Platform: macOS
Application: Chrome
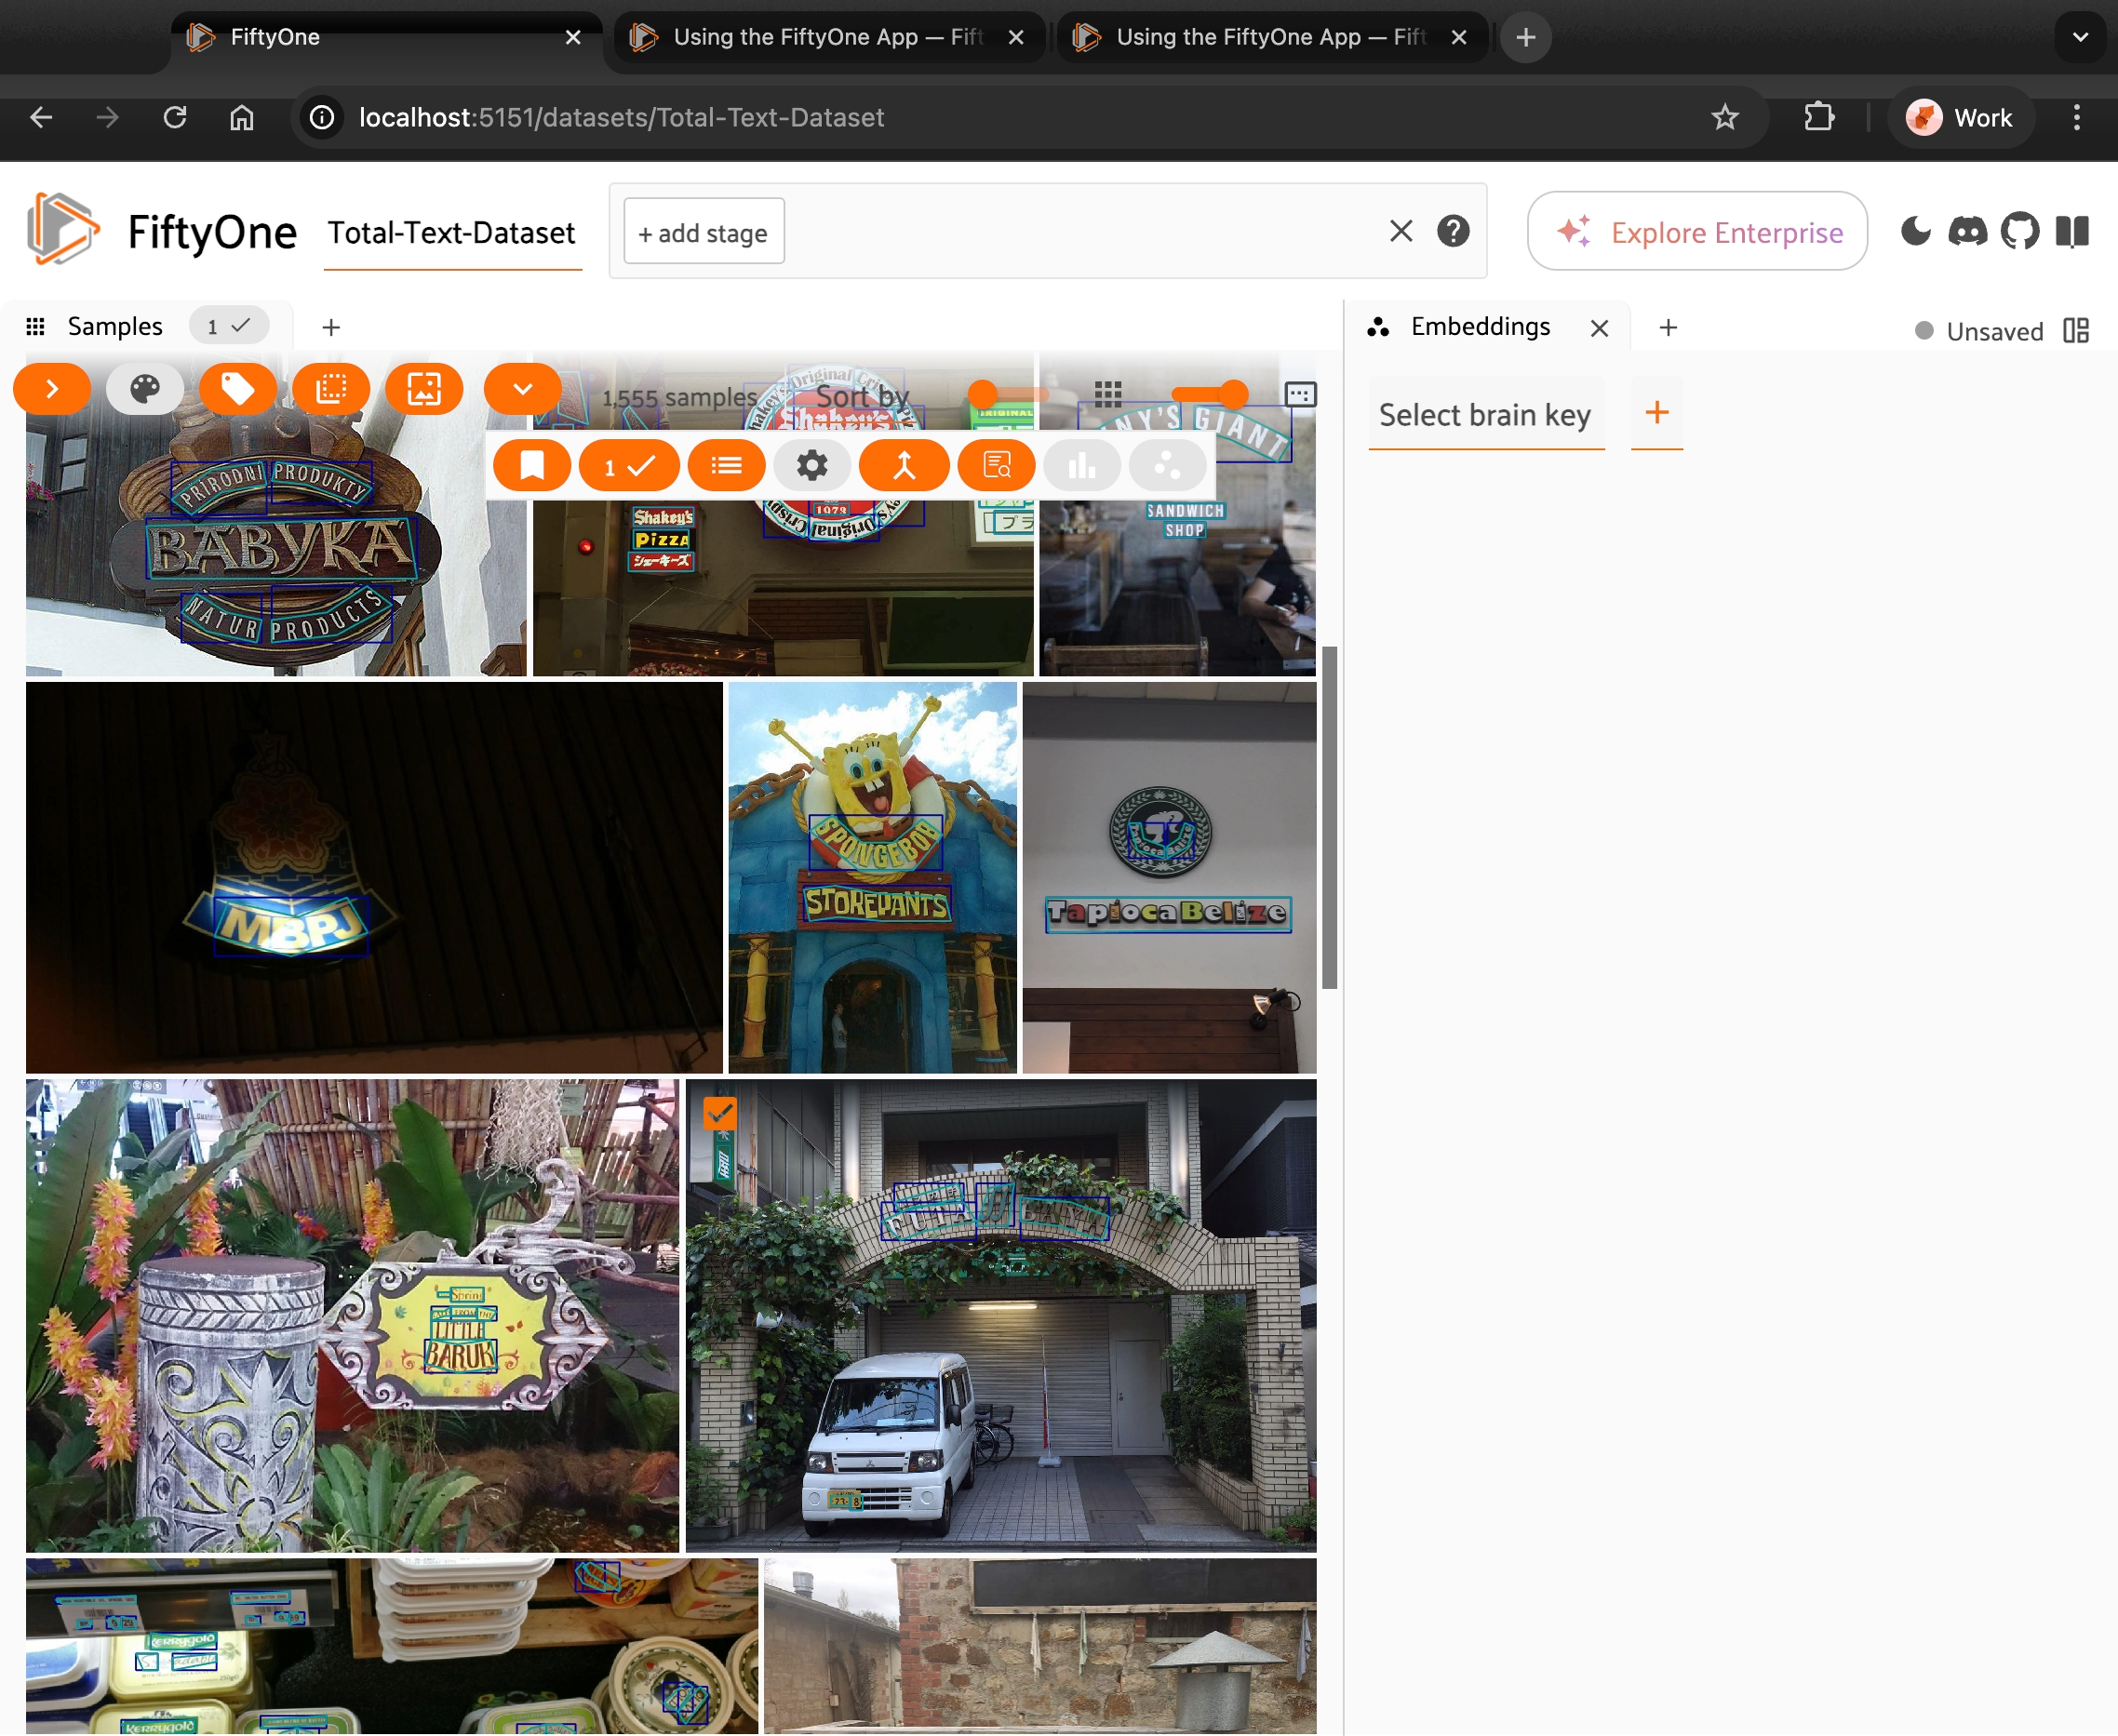
task_description: Open the embeddings panel
action_type: click
element_info: Icon

task_description: Select a brain key to visualize embeddings in the embedding panel
action_type: select
element_info: Menu Item

task_description: Open the similarity menu in the actions row toolbar
action_type: click
element_info: Icon

task_description: Open the color settings in the actions row toolbar
action_type: click
element_info: Icon
task_description: How many samples are currently selected?
action_type: hover
element_info: Text